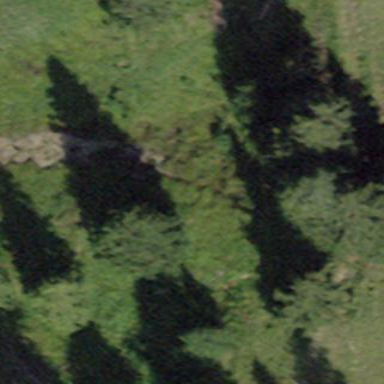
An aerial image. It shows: Forest area.